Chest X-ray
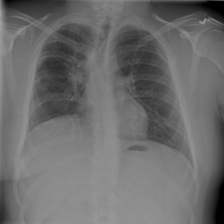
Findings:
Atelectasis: negative
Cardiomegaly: negative
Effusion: negative
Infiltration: negative
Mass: negative
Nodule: negative
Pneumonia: negative
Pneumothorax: negative
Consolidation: negative
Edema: negative
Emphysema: negative
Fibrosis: negative
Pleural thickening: negative
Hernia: negative